Question: I'm styling a blog feed, I have two classes of elements .big-box and .small-box. On desktop the first has a 60% width and the second 40% and both have variable heights.
'''
<div>
<div class="big-box"></div>
<div class="small-box"></div>
<div class="big-box"></div>
<div class="small-box"></div>
<div class="big-box"></div>
<div class="small-box"></div>
</div>
'''
I'm trying to figure out how to fit from top to bottom inside their container, while still being able to keep the order on mobile:

I know there are jQuery like the masonry plugin, but since the elements have a fixed width I'm hoping there is a simpler way to do it. Is this possible just with css? If not, what's the next easier way to do it?
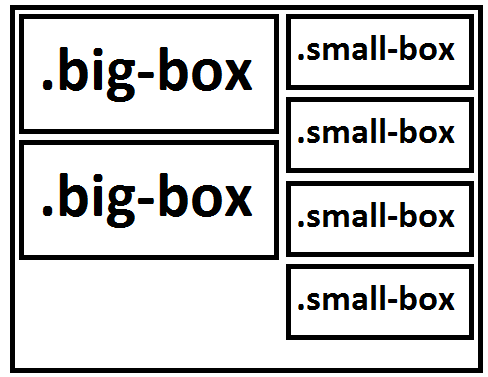
Answer: You can almost achieve this using the bootstrap grid system: <URL>
Check my jsfiddle: <URL>
The only issue you have is with having different div heights. Bootstrap solves that by using clearfix divs: -
'''
<div class="clearfix visible-md"></div>
'''
If you can't access the html you might be able to inject the clearfix divs through scripting, though the box top's won't line up as per your diagram (try changing the html frame width on my jsfiddle to see what happens).